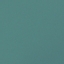
Land use / land cover: SeaLake